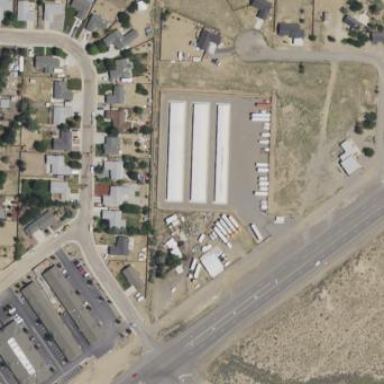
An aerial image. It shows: Self-storage facility.